Question: I have a problem regarding JButtons. I have a GridLayout of 20x20 JButtons. I want to get the value of a single button when I click on it. (x.getText()).
The prints the value only, no matter what button I click.
If I click the button it prints 19. The value I want to get back in this case is 0.

My code below.
'''
public class MainFrame extends Frame implements MouseListener{
JButton button;
public MainFrame() {
setSize(new Dimension(1000, 1000));
addComponents();
}
private void addComponents(){
JPanel mainPanel = new JPanel(new BorderLayout());
JPanel top = new JPanel(new GridLayout(1,1));
JPanel center = new JPanel(new GridLayout(20, 20));
JLabel label = new JLabel("test");
top.add(label);
for (int i = 0; i < 20; i ++){
for (int j = 0; j < 20; j ++){
button = new JButton(String.valueOf(i));
button.addMouseListener(this);
center.add(button);
}
}
mainPanel.add(top, BorderLayout.NORTH);
mainPanel.add(center, BorderLayout.CENTER);
add(mainPanel);
}
@Override
public void mouseClicked(MouseEvent e) {
System.out.println(button.getText());
}
// Also implements multiple other methods from the interface, but irrelevant for my question.
'''
New code (working code):
'''
public class MainFrame extends Frame {
public MainFrame() {
setSize(new Dimension(1000, 1000));
addComponents();
}
private void addComponents(){
JPanel mainPanel = new JPanel(new BorderLayout());
JPanel top = new JPanel(new GridLayout(1,1));
JPanel center = new JPanel(new GridLayout(20, 20));
JLabel label = new JLabel("test");
top.add(label);
ActionListener listener = new ActionListener() {
@Override
public void actionPerformed(ActionEvent e) {
String text = e.getActionCommand();
System.out.println(text);
}
};
for (int i = 0; i < 20; i ++){
for (int j = 0; j < 20; j ++){
JButton button = new JButton(String.valueOf(i));
button.addActionListener(listener);
center.add(button);
}
}
mainPanel.add(top, BorderLayout.NORTH);
mainPanel.add(center, BorderLayout.CENTER);
add(mainPanel);
'''
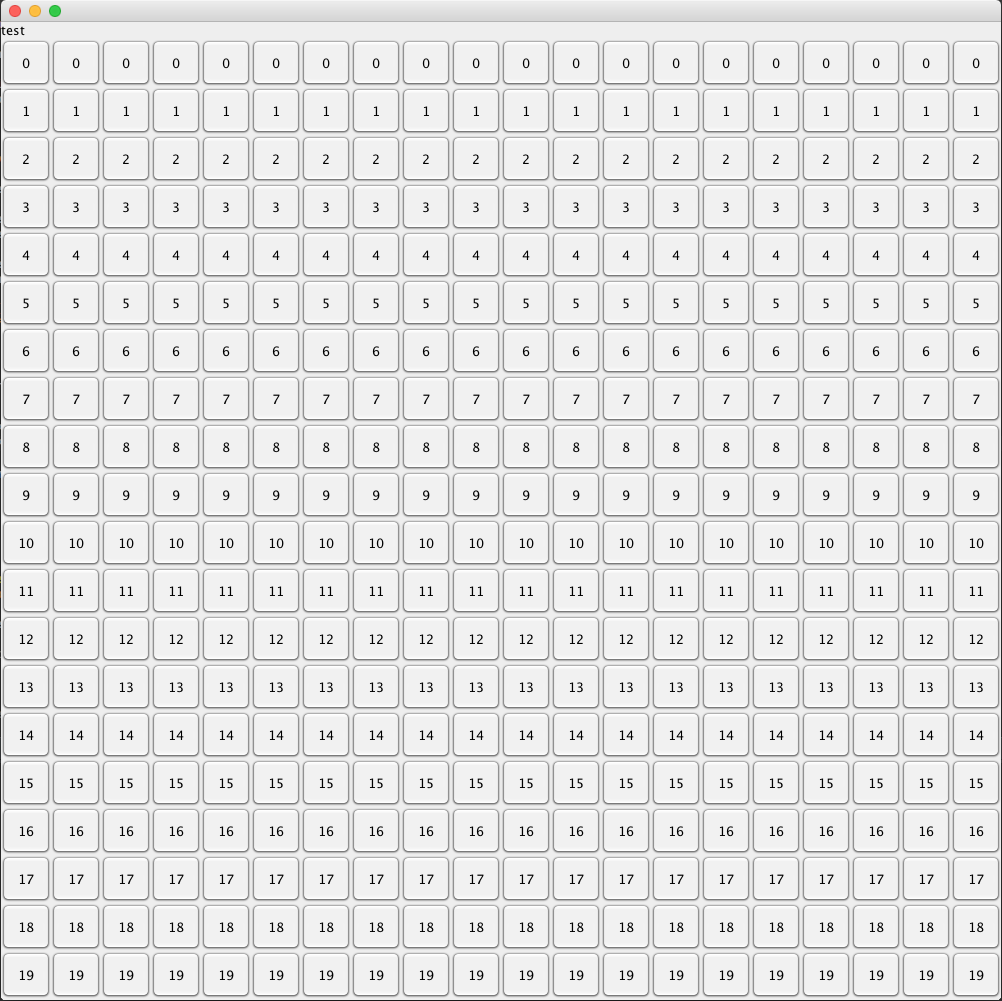
Answer: Don't use a MouseListener on a JButton since by doing this, your button will not respond to space bar presses if it has focus, and also if you disable the button, your MouseListener will still work, which is not correct behavior.
Instead use an ActionListener, a single one is all you need, one that is added to each and every button, and get the action command from the ActionEvent parameter.
'''
ActionListener actionListener = new ActionListener() {
public void actionPerformed(ActionEvent e) {
String text = e.getActionCommand();
}
}
// add listener to all buttons in a for loop
'''